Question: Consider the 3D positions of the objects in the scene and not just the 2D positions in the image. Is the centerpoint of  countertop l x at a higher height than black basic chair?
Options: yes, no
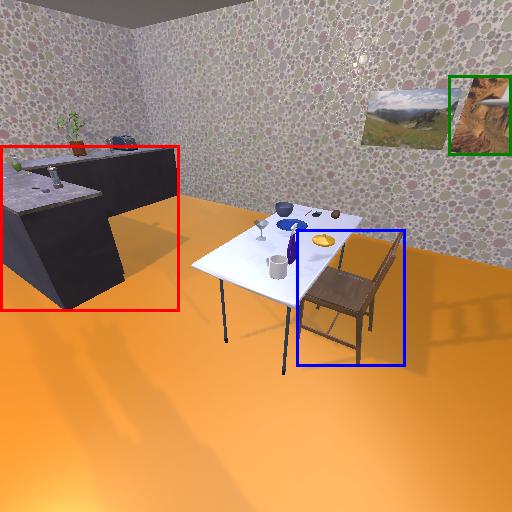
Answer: yes